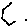
Label: hexagon